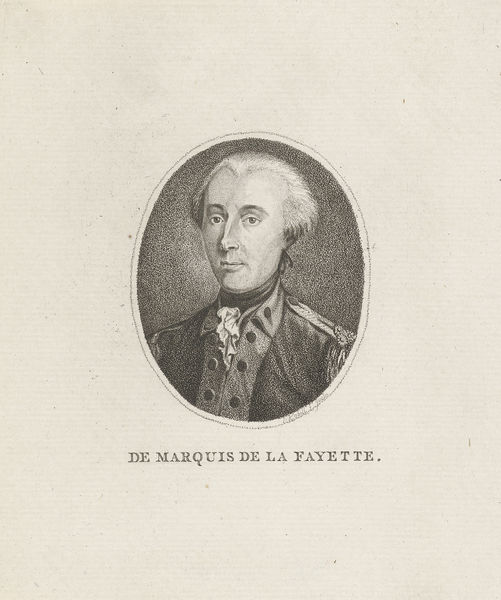
Titel: Portret van Gilbert du Motier, markies de la Fayette
Künstler: Jan (I) Kobell
Standort: Amsterdam
Institution: Rijksmuseum
Schlagwörter: homme, portrait, gravure, plume, politique, frontispice, livre, ovale, armée, écrivain, noble, américain, français, général, lafayette, marquis, fayette